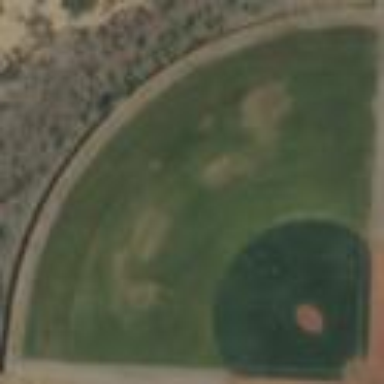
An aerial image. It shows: Baseball pitch for leisure and sports activities.